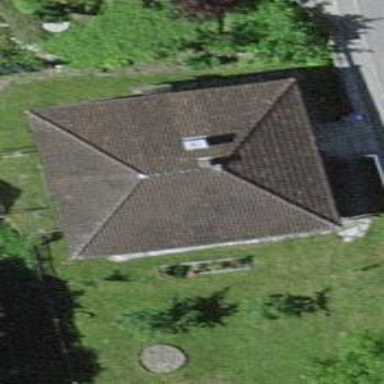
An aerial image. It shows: Building with hipped roof.